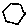
Label: hexagon